Interaction volume radius: 5 \u00c5
Interaction volume height: 30 \u00c5
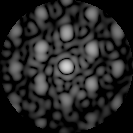
Disorder parameter: 0.4402